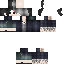
A female skeleton skin with dark skin, wearing brown helmet dressed in a black hoodie and black pants, featuring a closed mouth.